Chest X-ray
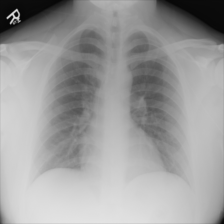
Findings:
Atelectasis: negative
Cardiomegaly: negative
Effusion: negative
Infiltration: negative
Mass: negative
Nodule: negative
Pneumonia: negative
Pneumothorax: negative
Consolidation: negative
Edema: negative
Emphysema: negative
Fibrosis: negative
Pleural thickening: negative
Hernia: negative